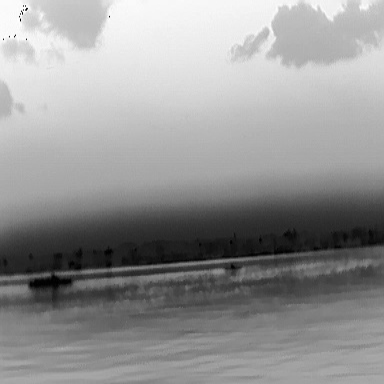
There are two objects shown in the infrared image, including a warship, and a canoe.